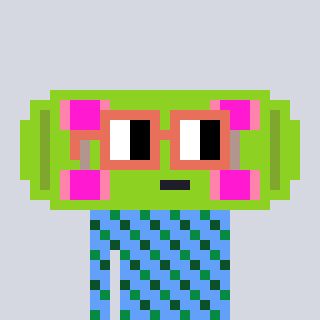
a pixel art character with square orange glasses, a skateboard-shaped head and a blue-colored body on a cool background